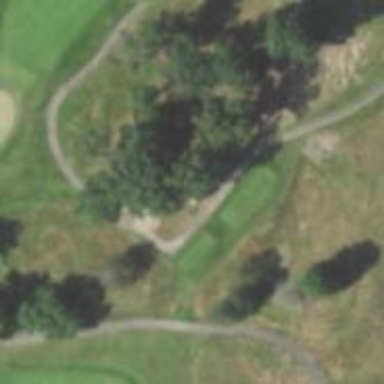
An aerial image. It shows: Golf tee.